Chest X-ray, PA view. Patient: 47 years old, sex M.
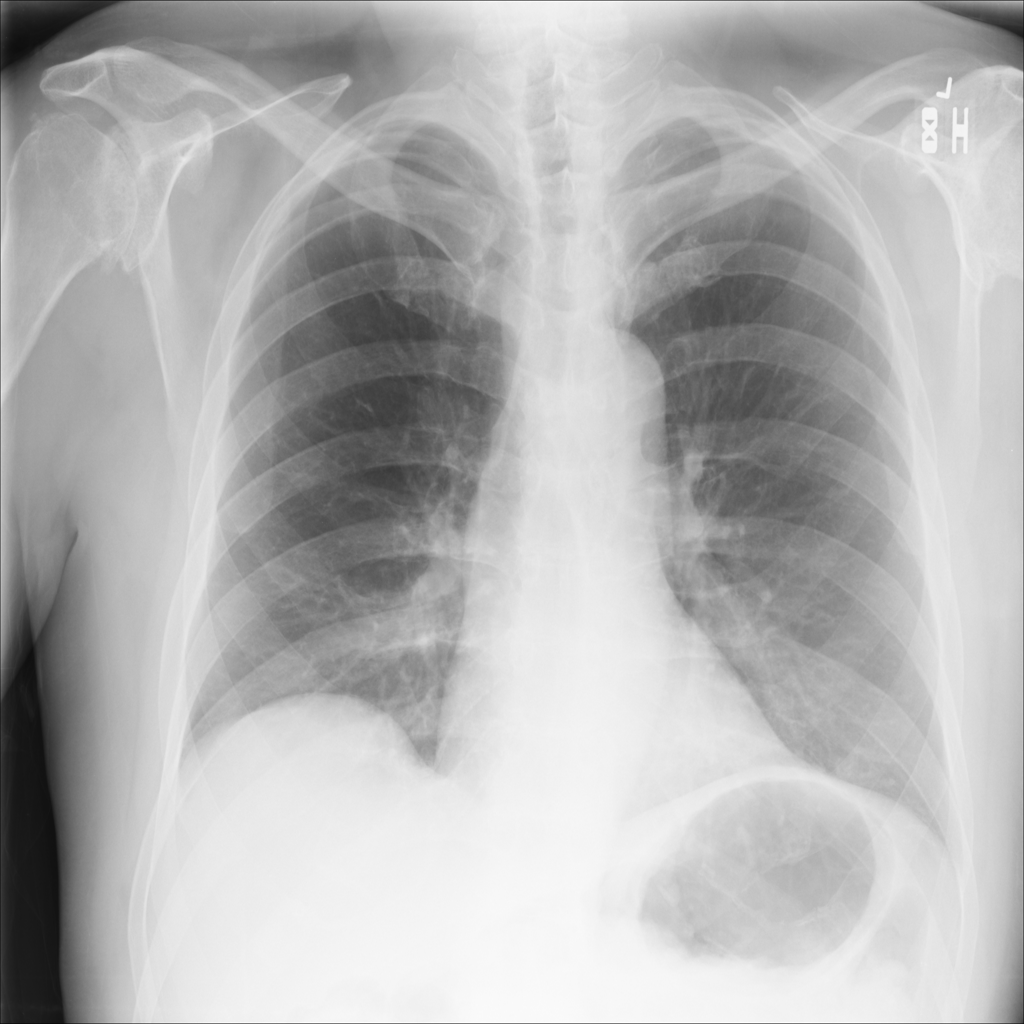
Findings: No Finding